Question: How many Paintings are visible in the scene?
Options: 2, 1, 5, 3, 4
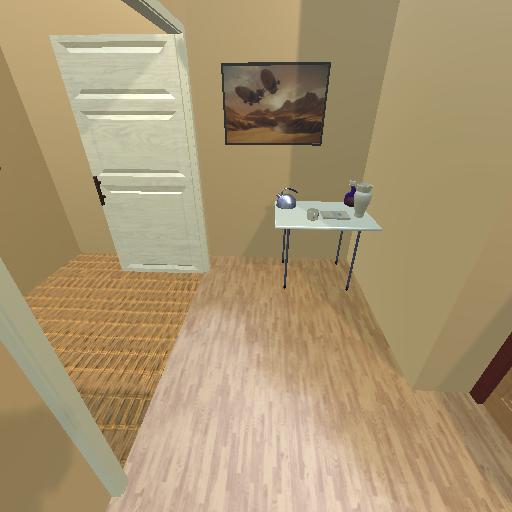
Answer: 2